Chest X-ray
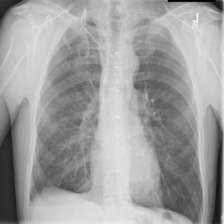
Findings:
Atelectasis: negative
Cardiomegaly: negative
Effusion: negative
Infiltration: negative
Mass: negative
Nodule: negative
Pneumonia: negative
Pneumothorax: negative
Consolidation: negative
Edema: negative
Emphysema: negative
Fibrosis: negative
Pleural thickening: negative
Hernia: negative